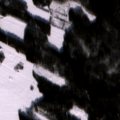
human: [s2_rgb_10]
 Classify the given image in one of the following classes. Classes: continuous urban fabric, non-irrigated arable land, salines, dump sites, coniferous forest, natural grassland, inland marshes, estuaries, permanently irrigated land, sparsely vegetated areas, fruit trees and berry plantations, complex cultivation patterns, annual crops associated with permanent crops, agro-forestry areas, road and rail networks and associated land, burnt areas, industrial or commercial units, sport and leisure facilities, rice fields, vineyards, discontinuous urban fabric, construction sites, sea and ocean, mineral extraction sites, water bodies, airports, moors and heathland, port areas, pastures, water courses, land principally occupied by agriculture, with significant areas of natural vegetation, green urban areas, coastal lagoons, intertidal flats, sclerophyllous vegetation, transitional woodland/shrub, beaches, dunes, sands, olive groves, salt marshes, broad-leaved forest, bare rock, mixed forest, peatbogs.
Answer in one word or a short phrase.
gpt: non-irrigated arable land, land principally occupied by agriculture, with significant areas of natural vegetation, coniferous forest